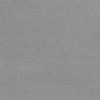
Label: dusty